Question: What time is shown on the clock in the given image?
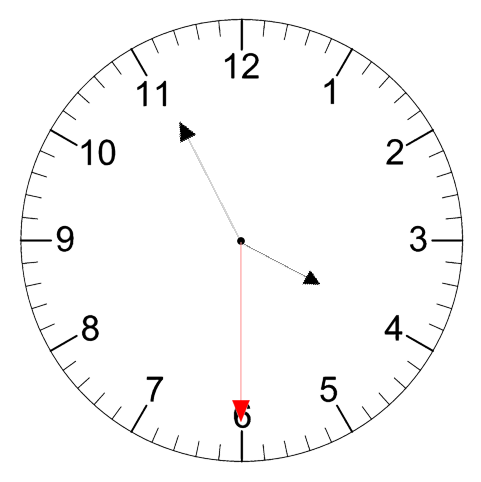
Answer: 03:55:30